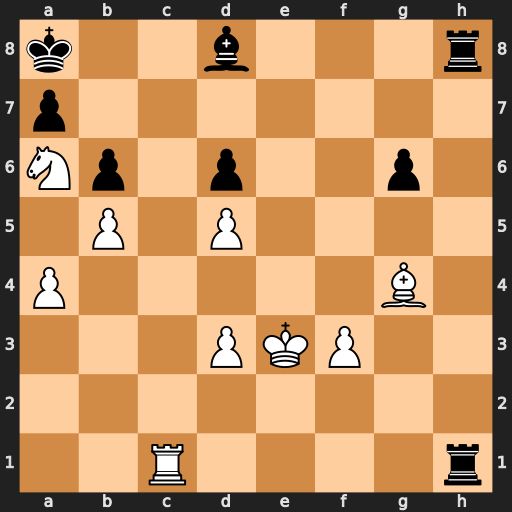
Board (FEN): k2b3r/p7/Np1p2p1/1P1P4/P5B1/3PKP2/8/2R4r
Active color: w
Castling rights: -
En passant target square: -
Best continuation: Rc8+ Kb7 Rb8#